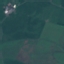
Land use / land cover class: Pasture